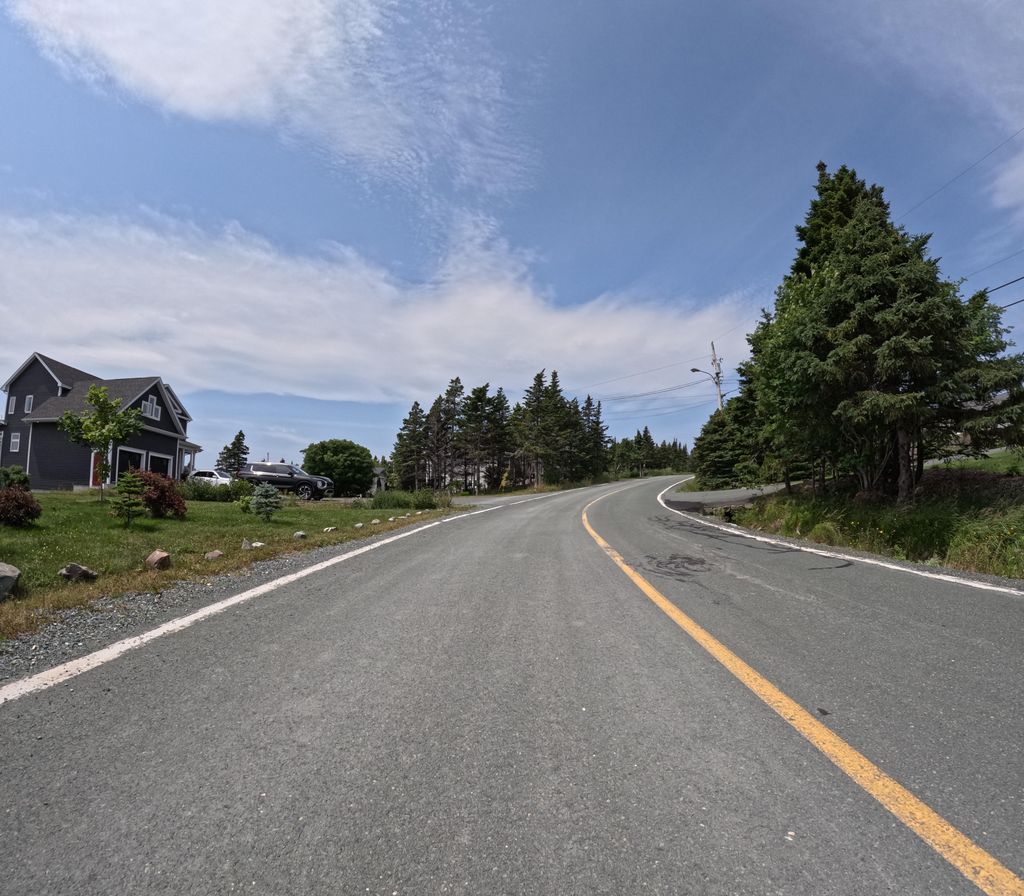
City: st_johns